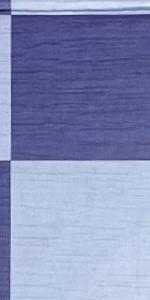
Label: Empty